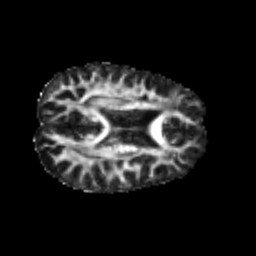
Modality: FA
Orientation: axial
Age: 24
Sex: male
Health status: healthy
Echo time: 0.074 s